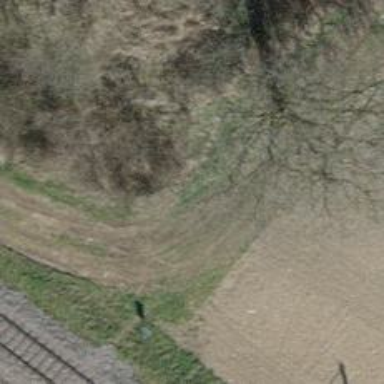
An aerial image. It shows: Pipeline marker.